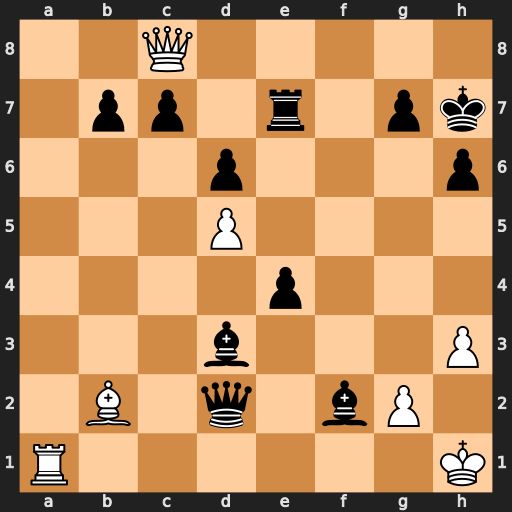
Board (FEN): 2Q5/1pp1r1pk/3p3p/3P4/4p3/3b3P/1B1q1bP1/R6K
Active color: w
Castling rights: -
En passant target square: -
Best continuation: Qf5+ g6 Qf6 Qxb2 Qxb2 Bg3 Qf6 Rg7 Ra8